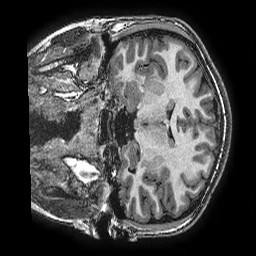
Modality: T1w
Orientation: coronal
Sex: male
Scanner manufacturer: ge
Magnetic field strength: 3 T
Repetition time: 0.0077 s
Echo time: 0.003436 s